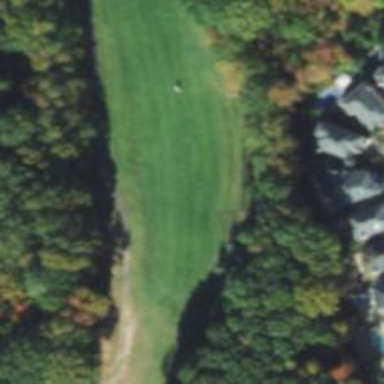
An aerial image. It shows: Golf hole.